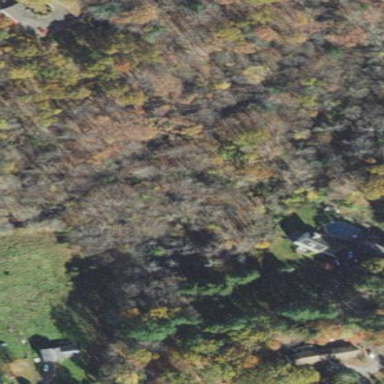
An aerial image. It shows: Existing Preserved Open Space in woodland area.